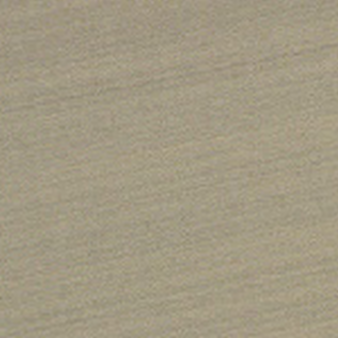
Label: other